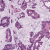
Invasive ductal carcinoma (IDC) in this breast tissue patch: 1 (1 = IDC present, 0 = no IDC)